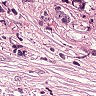
Metastatic tissue present: yes